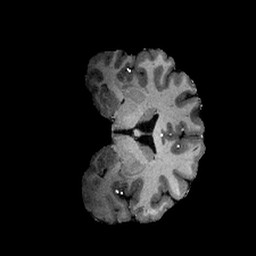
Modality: T1w
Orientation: coronal
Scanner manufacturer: siemens
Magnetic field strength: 6.98 T
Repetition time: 3.1 s
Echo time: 0.00356 s